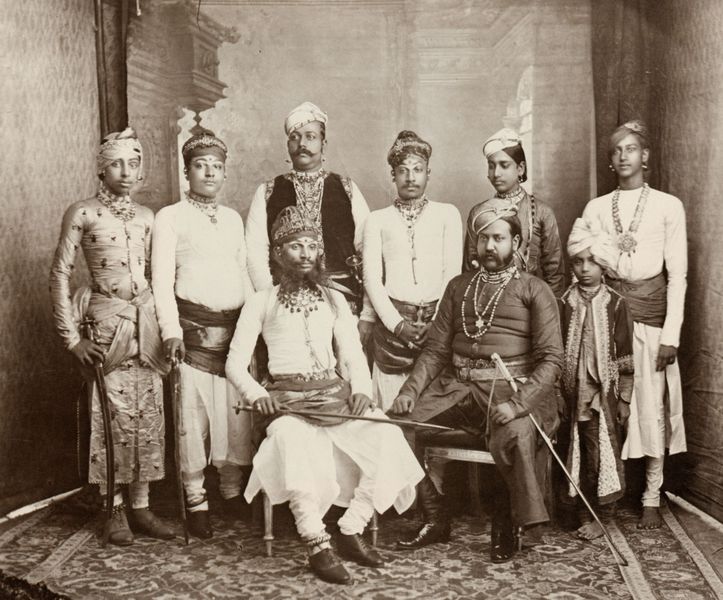
Titel: Raghubir Singh, Maharadscha von Bundi mit seinem Gefolge
Künstler: Raja Lala Deen Dayal
Schlagwörter: gruppe, kämpfer, mann, umhang, weiß, frauen, menschen, sitzen, braun, frau, hut, hüte, kleid, kleider, männer, ohrring, raum, schmuck, schwarz, stirn, stuhl, stühle, blick, gürtel, haus, muster, teppich, bart, bärte, gesichter, hose, jung, mütze, mützen, schnurrbart, wand, diener, gesicht, kleidung, stehen, bildnis, gruppenportrait, gruppenporträt, männergruppe, portrait, porträt, gewand, gold, mantel, sitzend, stehend, adel, familie, kind, ohrringe, england, krone, perlen, stock, schärpe, schuhe, stab, hosen, jungen, kette, vergilbt, sepia, könig, junge, weste, halskette, kled, foto, fotografie, photographie, wände, orient, orientalisch, münchen, barfuß, asien, schwarzweiß, schwert, schwerter, säbel, waffen, ketten, schwerte, waffe, punkt, degen, helm, orden, stiefel, herrscher, gruppenbild, photo, tracht, arabisch, sklave, dolch, krieger, kostüme, menschengruppe, königlich, macht, männder, speer, orientalismus, fotographie, indien, turban, arabien, sklaven, hofstaat, kolonialismus, turbane, sultan, bräunlich, photografie, indisch, inder, mongolen, wänder, kete, familienfoto, traditionell, halsketten, offiziell, inderin, turbans, bengalen, maharadscha, gruppe mit degen, rapier, kapen, junde, analog, hewand, analogfotografie, traditionelle indische kleidung, indische kleidung